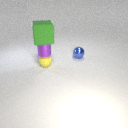
large green rubber cube above small yellow rubber sphere